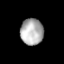
Tissue: lung
Cell type: Epithelial cells
Senescence score: 0.1852
Nuclear area (px): 591
Mean DAPI intensity: 175.462